Brain MRI, T1c slice (ischemic stroke SPES case)
Modalities acquired: T1c|T2|DWI|CBF|CBV|TTP|Tmax
Volume shape: 96x110x72 voxels, spacing: 2x2x2 mm
Slice 44 of 72
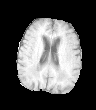
Lesion size: 9666 voxels